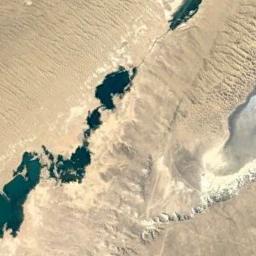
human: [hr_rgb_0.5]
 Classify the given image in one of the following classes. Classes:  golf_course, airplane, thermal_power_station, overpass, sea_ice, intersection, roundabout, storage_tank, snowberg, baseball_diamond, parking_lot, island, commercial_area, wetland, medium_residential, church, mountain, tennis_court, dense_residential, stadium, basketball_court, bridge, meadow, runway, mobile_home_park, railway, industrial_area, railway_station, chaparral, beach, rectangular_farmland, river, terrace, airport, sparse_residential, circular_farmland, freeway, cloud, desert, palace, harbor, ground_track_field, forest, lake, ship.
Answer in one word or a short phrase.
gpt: desert